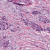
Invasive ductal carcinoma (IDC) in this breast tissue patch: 1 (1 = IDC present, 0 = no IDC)